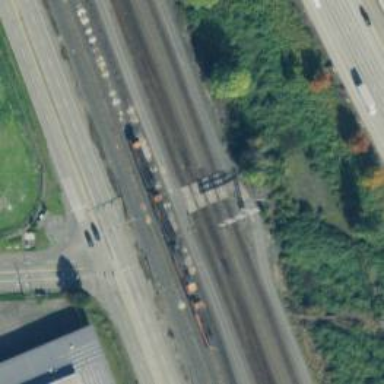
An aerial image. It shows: Railway level crossing.